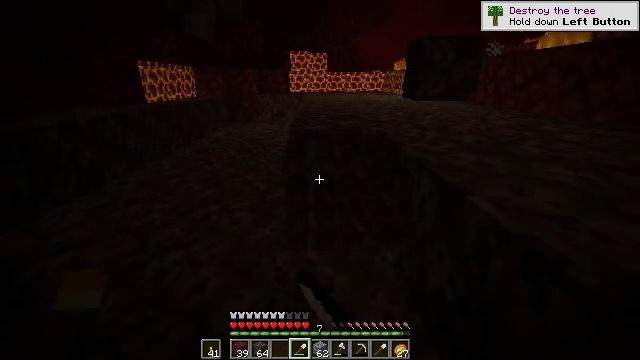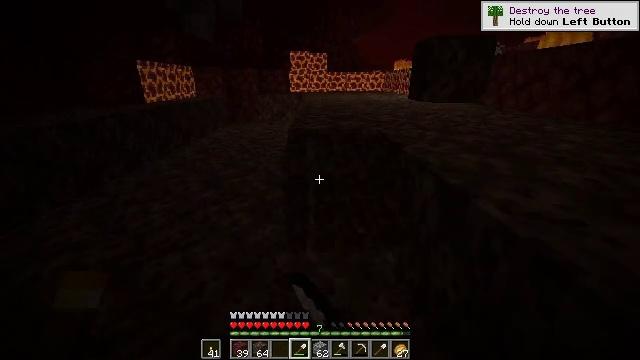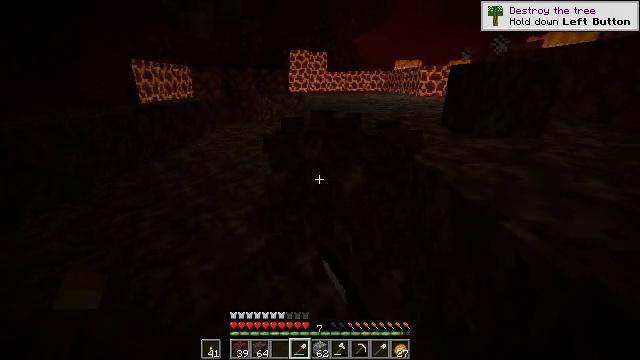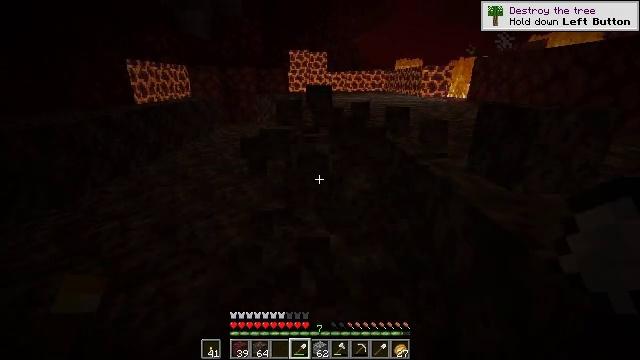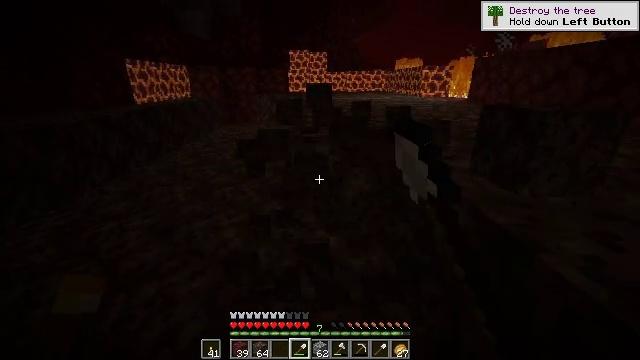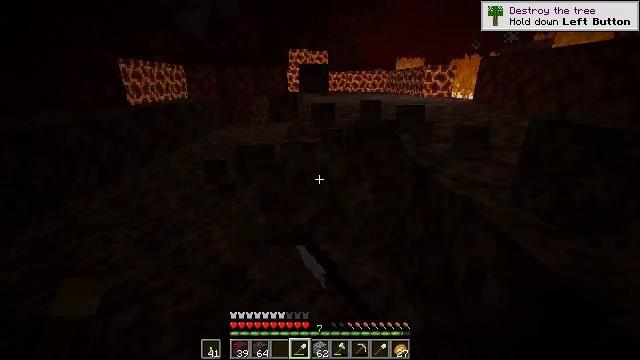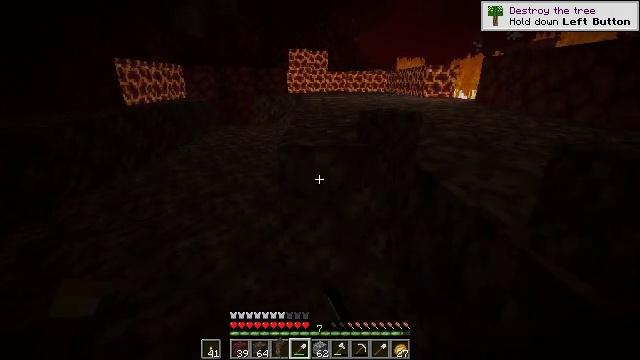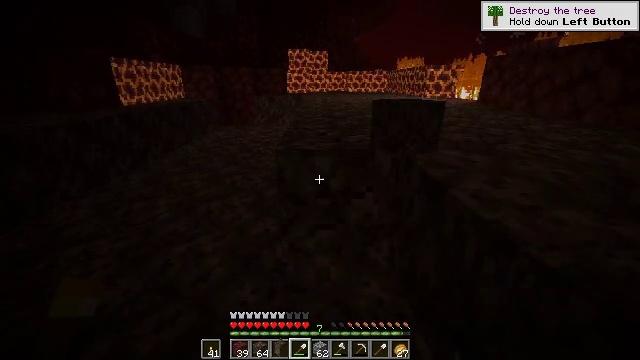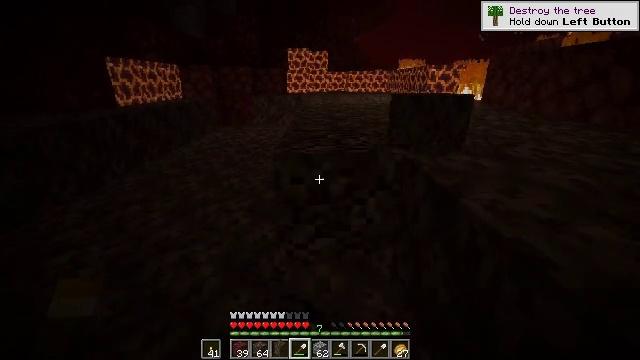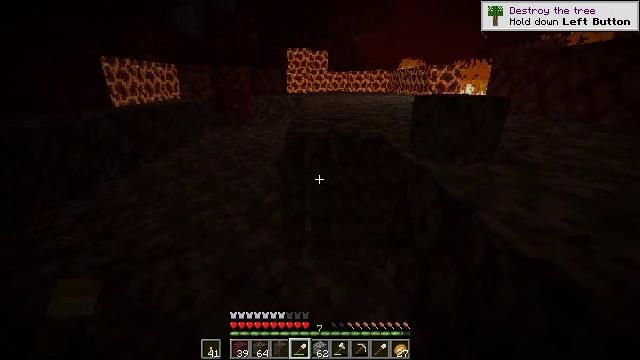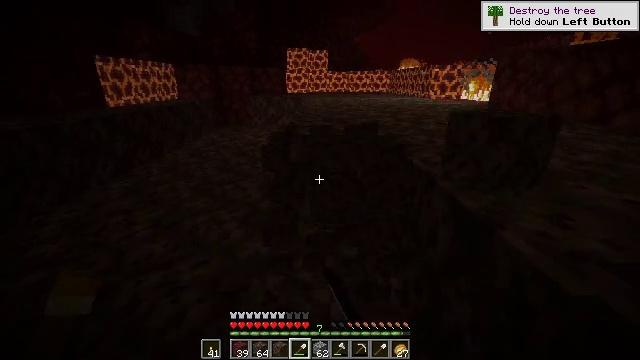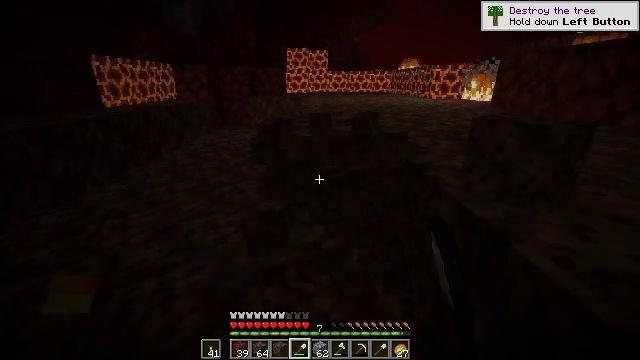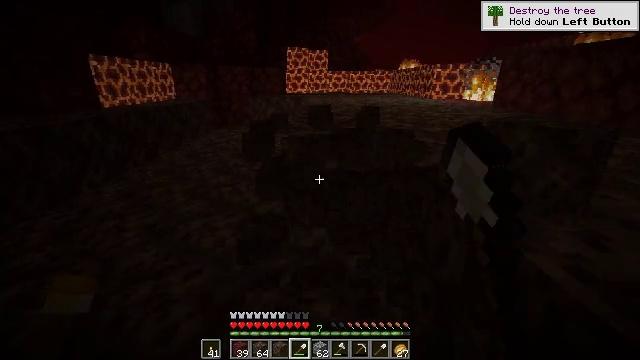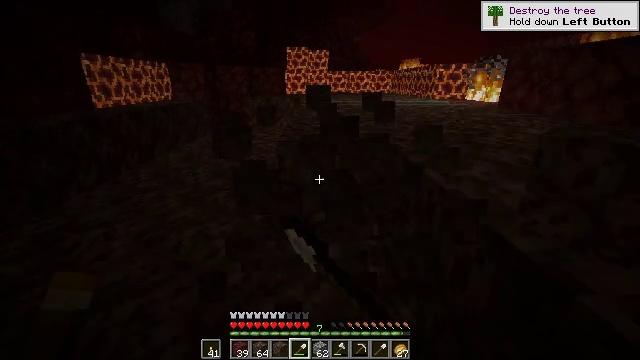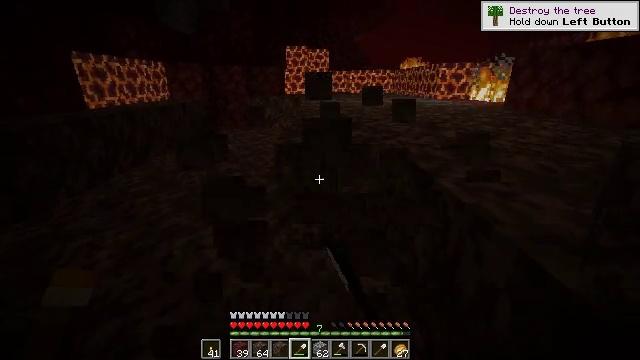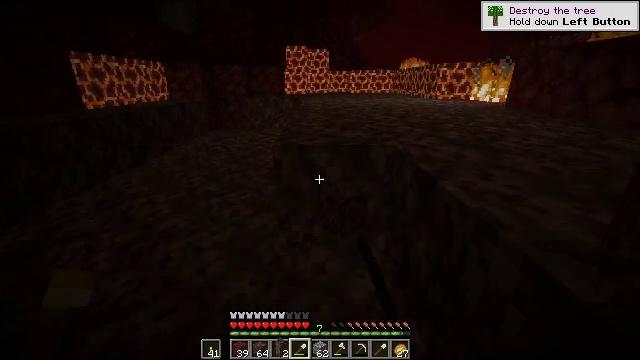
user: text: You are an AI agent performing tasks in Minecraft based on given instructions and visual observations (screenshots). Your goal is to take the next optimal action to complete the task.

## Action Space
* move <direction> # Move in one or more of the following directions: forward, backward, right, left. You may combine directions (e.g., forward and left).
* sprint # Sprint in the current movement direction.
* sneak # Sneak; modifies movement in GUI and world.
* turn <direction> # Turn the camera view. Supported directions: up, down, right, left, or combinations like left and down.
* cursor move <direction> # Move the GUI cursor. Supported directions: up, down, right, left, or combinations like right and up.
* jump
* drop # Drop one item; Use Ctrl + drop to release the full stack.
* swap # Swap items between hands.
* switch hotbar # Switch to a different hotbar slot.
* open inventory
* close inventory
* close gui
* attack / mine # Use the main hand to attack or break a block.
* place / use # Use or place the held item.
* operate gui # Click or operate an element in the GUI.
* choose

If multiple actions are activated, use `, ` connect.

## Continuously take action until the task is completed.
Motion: motion action
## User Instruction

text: Collect soul sand blocks.
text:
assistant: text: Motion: move forward, attack / mine
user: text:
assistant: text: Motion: move forward, attack / mine
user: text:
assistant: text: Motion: move forward, attack / mine
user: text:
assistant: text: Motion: move forward, attack / mine
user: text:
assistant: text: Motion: move forward, attack / mine
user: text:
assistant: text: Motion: move forward, attack / mine
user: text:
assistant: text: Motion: move forward, attack / mine
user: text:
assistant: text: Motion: move forward, attack / mine
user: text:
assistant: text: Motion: move forward, attack / mine
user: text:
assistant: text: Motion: move forward, attack / mine
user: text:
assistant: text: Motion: move forward, attack / mine
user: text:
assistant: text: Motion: move forward, attack / mine
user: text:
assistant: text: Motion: move forward, attack / mine
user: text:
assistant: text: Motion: move forward, attack / mine
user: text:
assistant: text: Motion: move forward, attack / mine
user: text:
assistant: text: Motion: move forward, attack / mine
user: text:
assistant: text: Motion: move forward, attack / mine
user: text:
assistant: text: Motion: move forward, attack / mine
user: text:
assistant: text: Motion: move forward, attack / mine
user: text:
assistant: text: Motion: move forward, attack / mine
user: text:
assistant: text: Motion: move forward, attack / mine
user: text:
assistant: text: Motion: move forward, attack / mine
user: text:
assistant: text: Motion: move forward, attack / mine
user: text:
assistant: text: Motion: move forward, attack / mine
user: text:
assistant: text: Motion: move forward, attack / mine
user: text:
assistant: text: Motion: move forward, attack / mine
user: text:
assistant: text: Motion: move forward, attack / mine
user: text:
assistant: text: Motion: move forward, attack / mine
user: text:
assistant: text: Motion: move forward, attack / mine
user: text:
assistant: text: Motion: move forward, attack / mine